The plot is a Hilbert-envelope spectrum of a rotating bearing's acceleration signal, annotated with the bearing's characteristic defect frequencies. Diagnose the bearing from this image, choosing from: normal, inner_race, outer_race, ball.
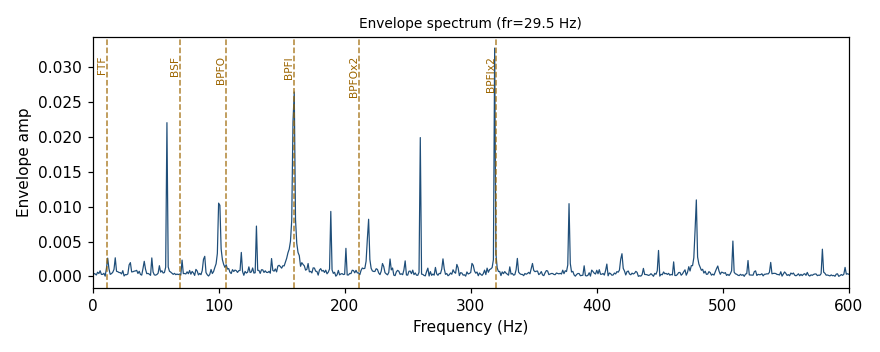
Answer: inner_race